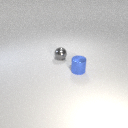
small gray metal sphere behind small blue metal cylinder